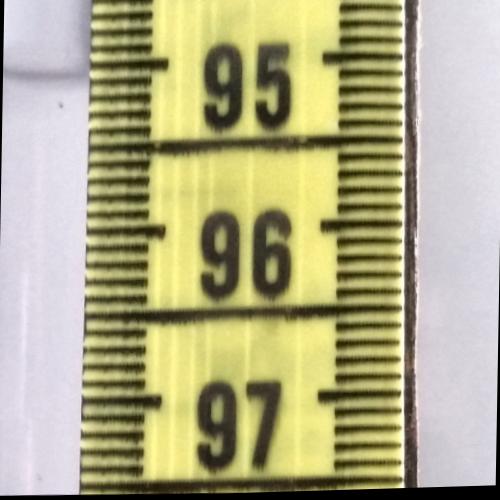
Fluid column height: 95.1 cm